Field crop: maize
Growth stage: 2
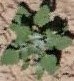
Species: chenopodium